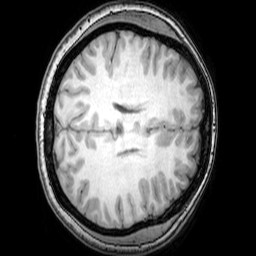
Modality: T1w
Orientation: axial
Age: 25
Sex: female
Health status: healthy
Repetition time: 0.081 s
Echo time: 0.037 s